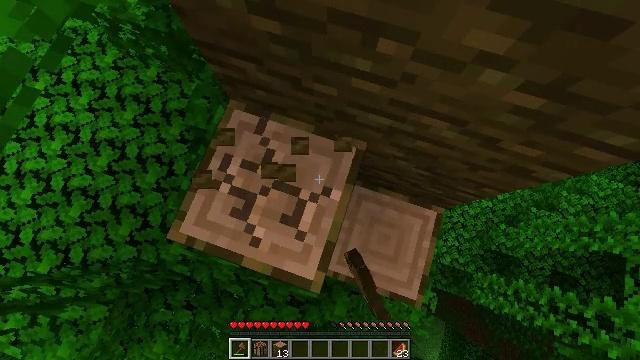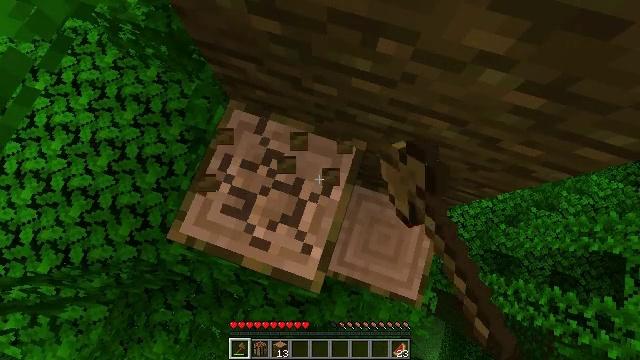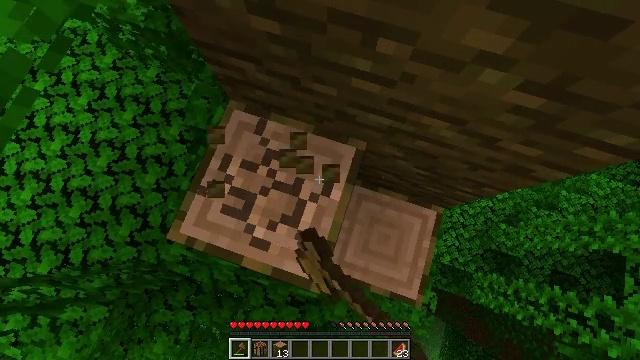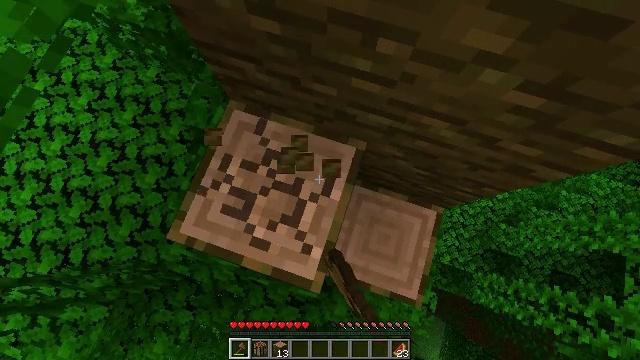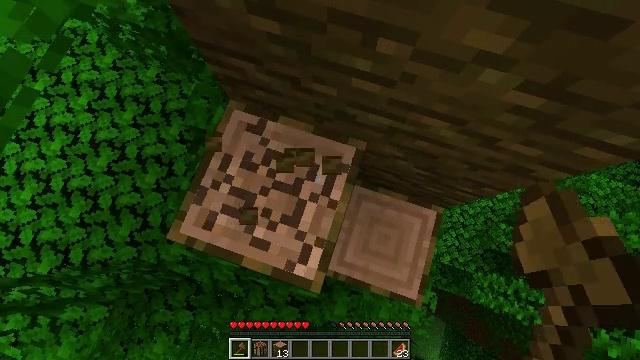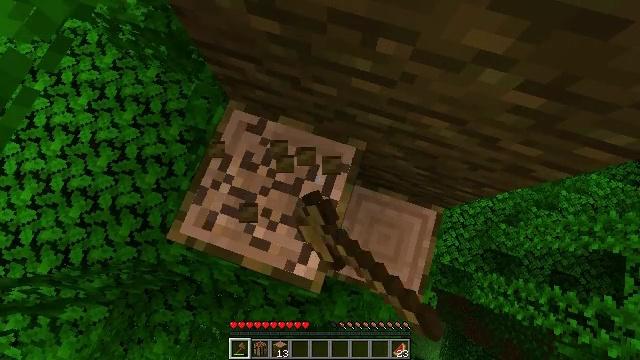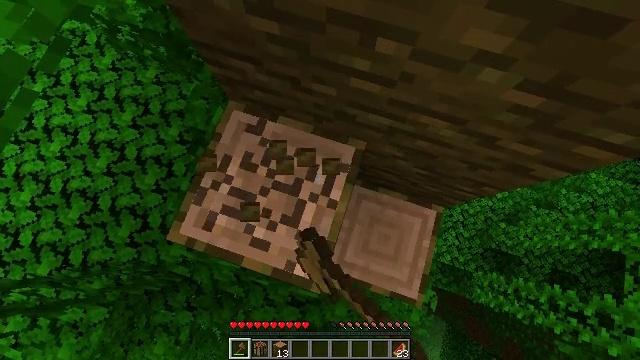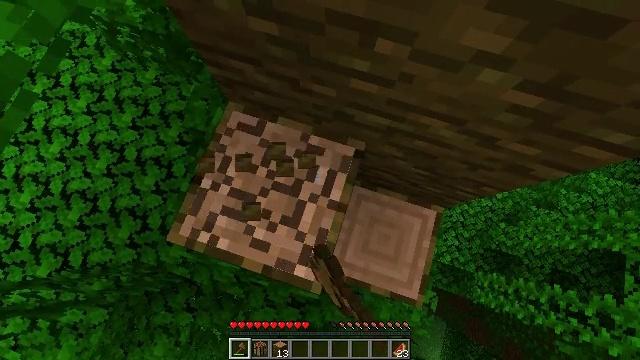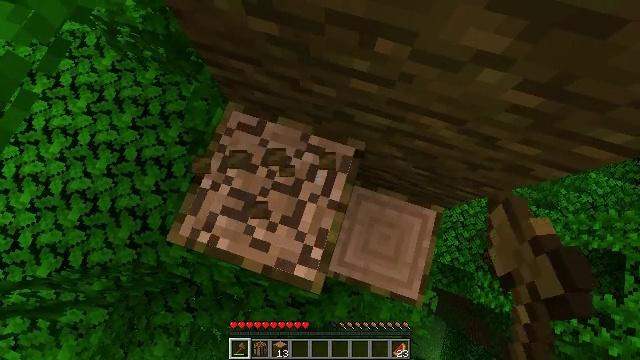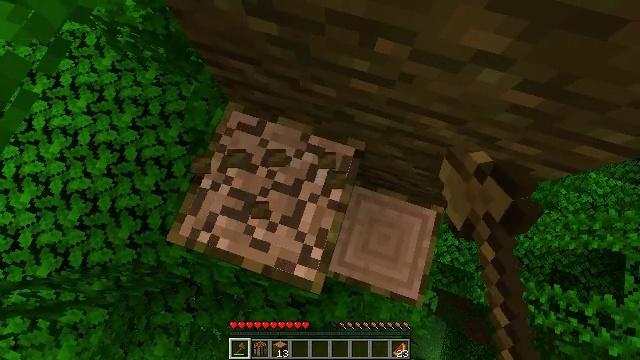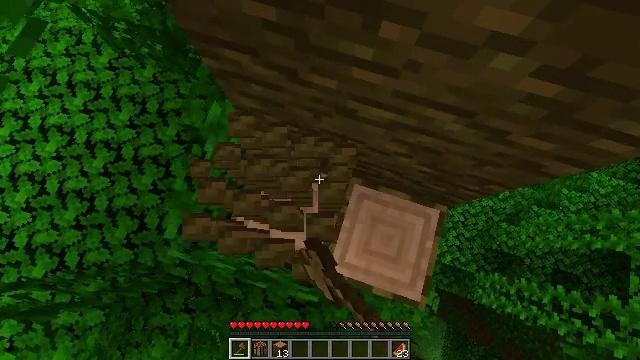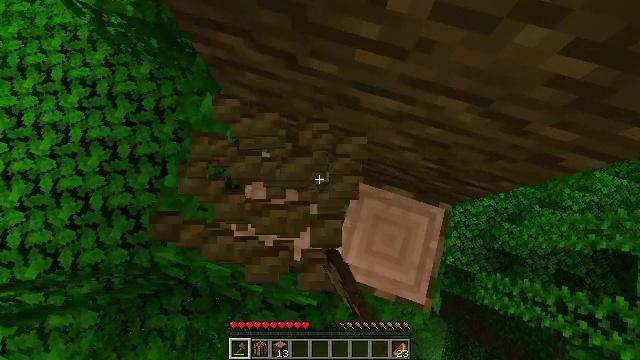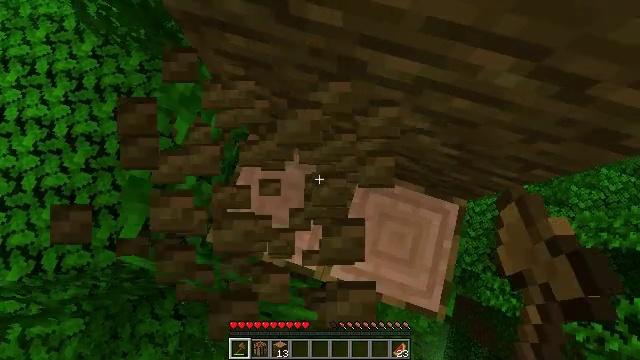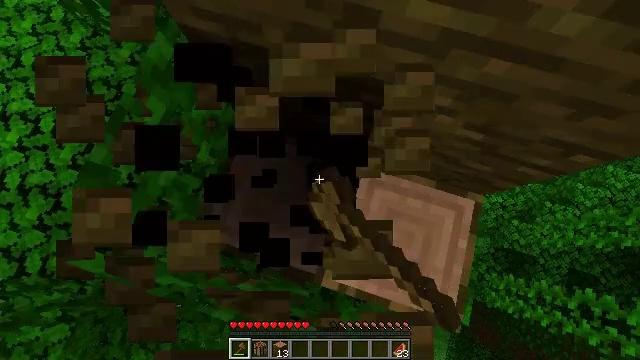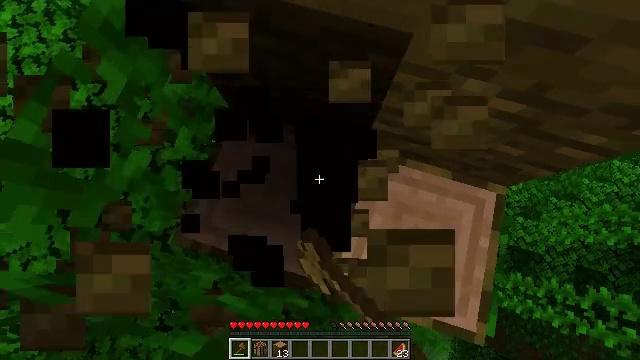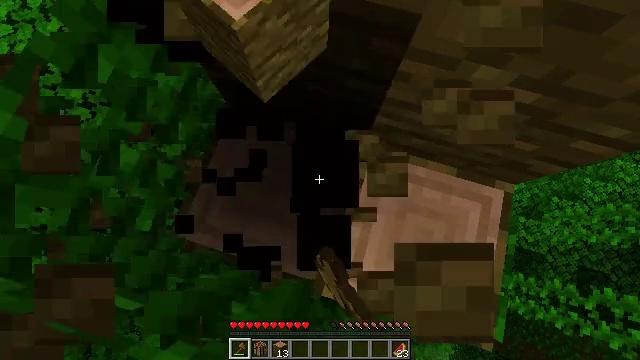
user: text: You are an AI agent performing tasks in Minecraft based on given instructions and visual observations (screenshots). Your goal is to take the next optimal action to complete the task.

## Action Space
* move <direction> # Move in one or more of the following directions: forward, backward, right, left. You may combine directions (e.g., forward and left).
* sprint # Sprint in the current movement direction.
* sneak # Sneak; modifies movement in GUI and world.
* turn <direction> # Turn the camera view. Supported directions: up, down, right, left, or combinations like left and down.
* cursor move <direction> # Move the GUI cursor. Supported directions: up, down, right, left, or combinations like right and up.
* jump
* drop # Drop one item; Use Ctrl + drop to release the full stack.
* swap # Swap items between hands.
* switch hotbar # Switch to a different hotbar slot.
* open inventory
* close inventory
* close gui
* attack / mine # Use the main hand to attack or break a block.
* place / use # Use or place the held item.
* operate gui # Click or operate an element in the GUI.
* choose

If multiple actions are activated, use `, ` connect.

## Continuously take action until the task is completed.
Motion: motion action
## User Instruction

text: Mine the jungle log in the rainforest biome.
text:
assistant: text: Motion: attack / mine
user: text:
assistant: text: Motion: attack / mine
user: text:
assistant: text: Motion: attack / mine
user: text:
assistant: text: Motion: attack / mine
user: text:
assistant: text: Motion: attack / mine
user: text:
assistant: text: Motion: attack / mine
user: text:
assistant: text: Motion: attack / mine
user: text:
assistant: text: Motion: attack / mine
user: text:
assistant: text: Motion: attack / mine
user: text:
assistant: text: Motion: attack / mine
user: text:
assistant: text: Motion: attack / mine
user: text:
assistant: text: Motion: attack / mine
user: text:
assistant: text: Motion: attack / mine
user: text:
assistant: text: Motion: attack / mine
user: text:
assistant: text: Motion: attack / mine
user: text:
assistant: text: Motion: attack / mine
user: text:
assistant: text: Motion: attack / mine
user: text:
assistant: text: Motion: attack / mine
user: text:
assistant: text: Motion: attack / mine
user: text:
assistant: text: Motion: attack / mine
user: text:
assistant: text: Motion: attack / mine
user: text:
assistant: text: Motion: attack / mine
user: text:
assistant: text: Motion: attack / mine
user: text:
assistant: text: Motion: turn right, attack / mine
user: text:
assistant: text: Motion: attack / mine
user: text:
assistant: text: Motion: attack / mine
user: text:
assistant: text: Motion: attack / mine
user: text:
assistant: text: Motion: attack / mine
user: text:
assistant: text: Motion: attack / mine
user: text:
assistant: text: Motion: attack / mine